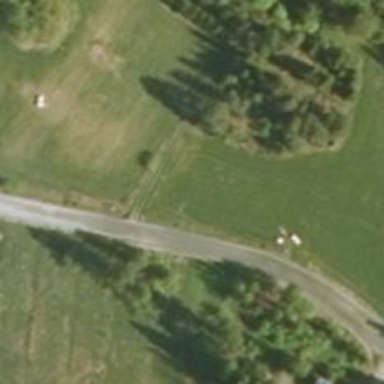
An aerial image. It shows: Tertiary road.